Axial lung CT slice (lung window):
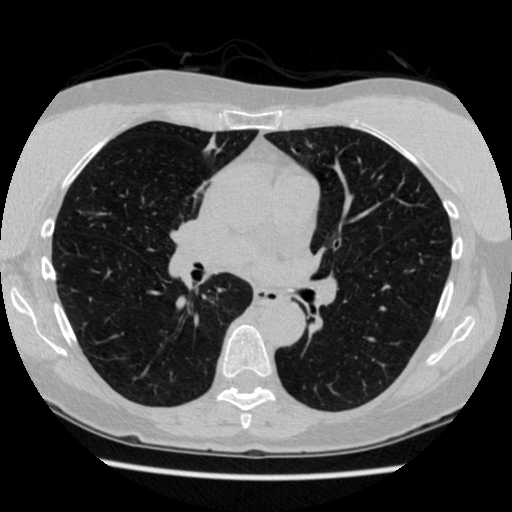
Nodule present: no